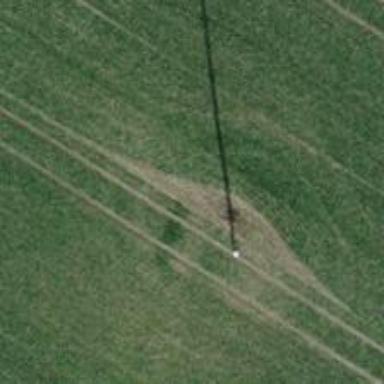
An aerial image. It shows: Power pole.